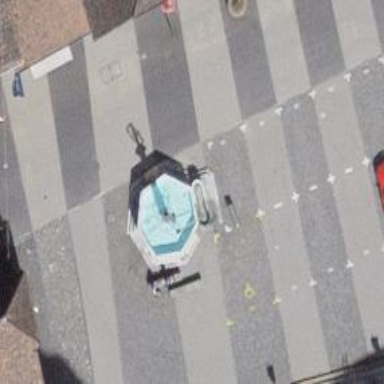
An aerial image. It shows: Fountain.